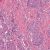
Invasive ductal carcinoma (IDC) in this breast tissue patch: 1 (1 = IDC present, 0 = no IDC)